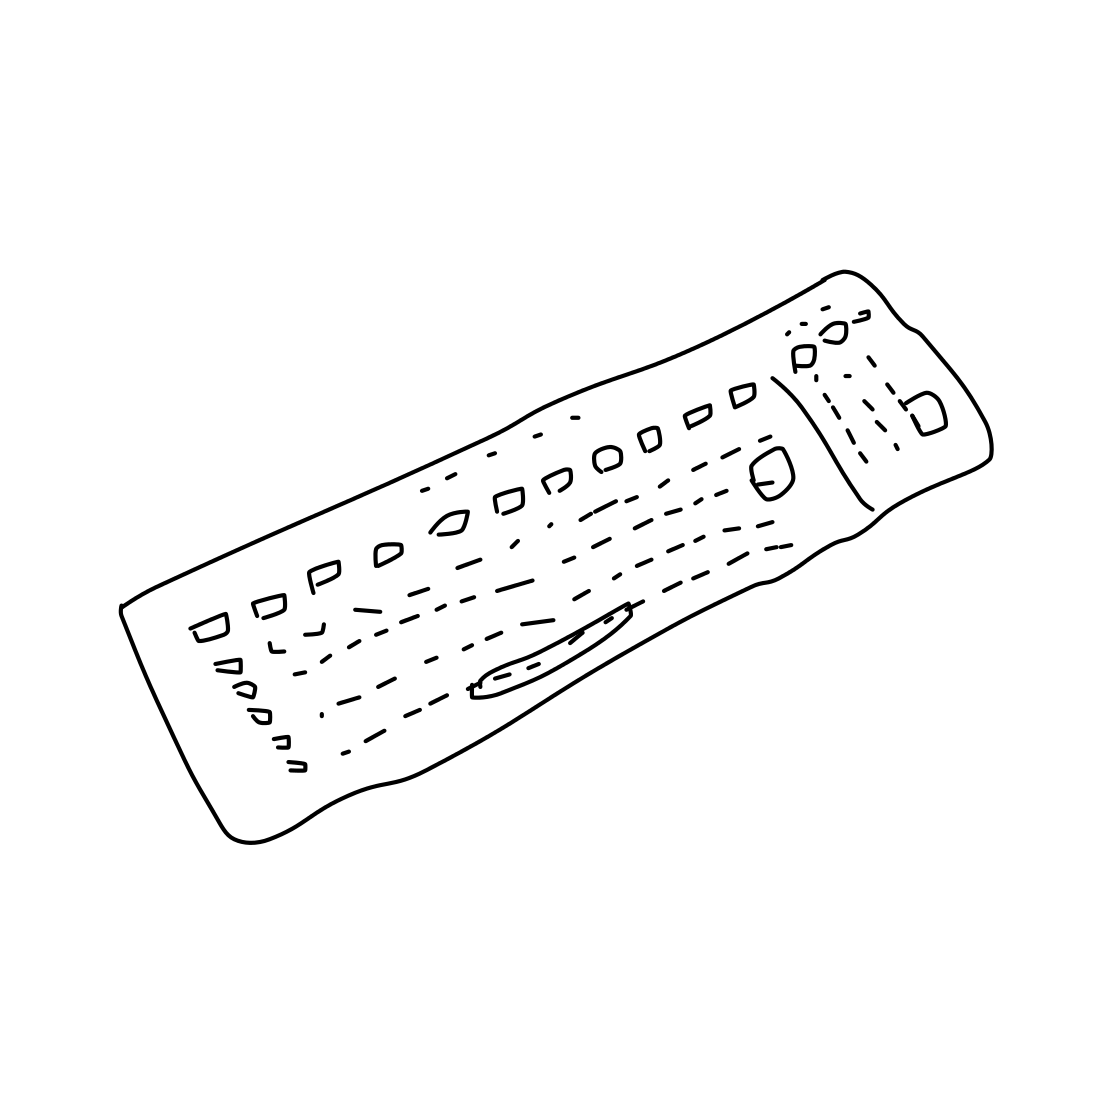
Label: keyboard